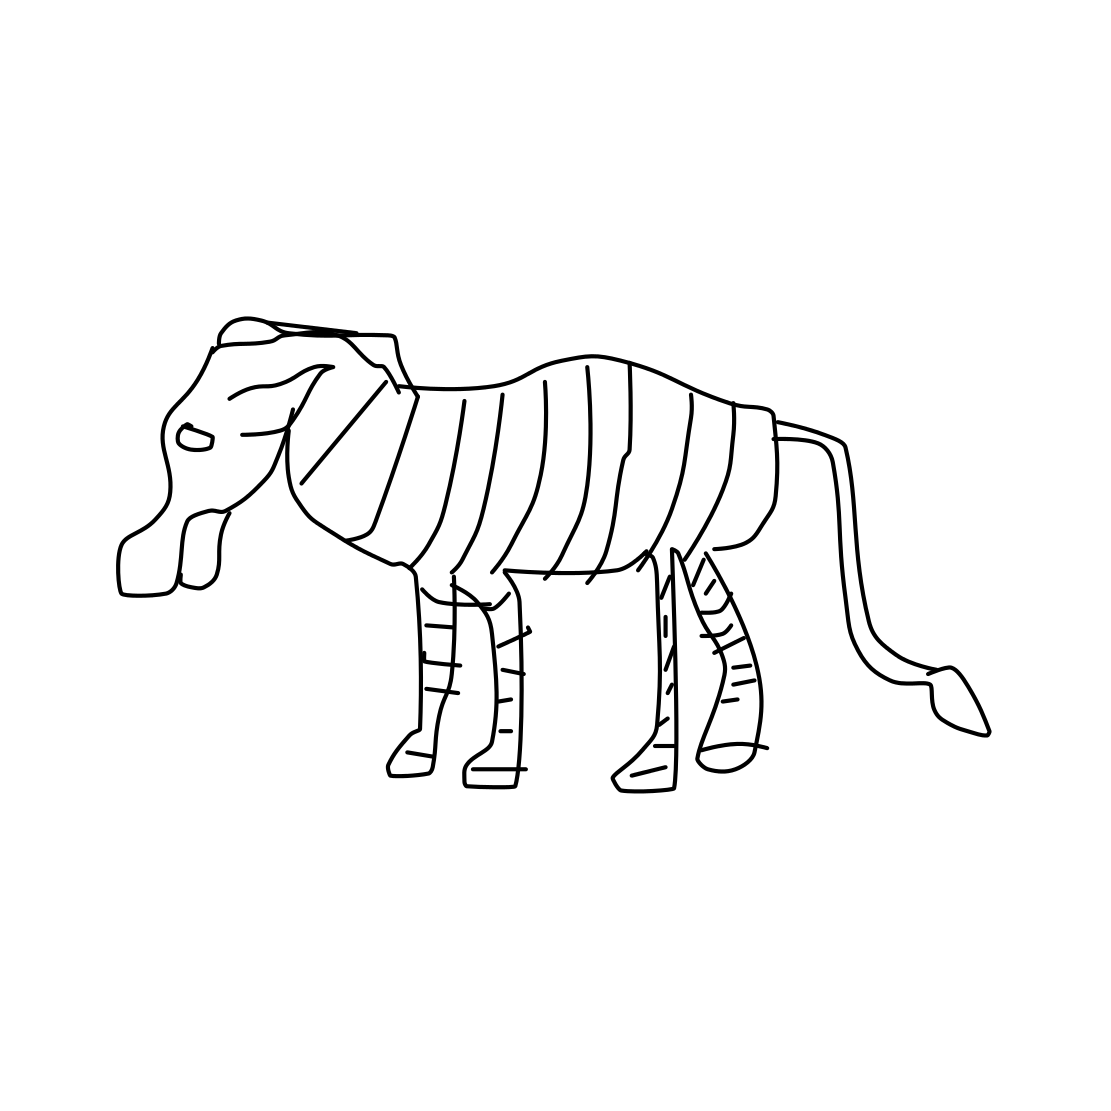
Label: zebra